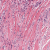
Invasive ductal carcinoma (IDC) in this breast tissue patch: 1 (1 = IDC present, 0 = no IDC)